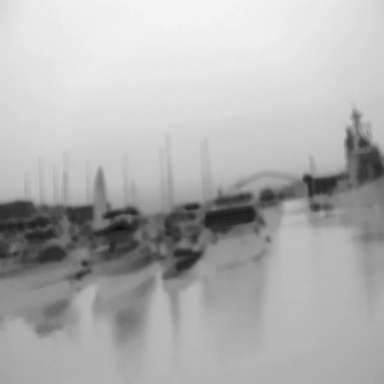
There are six objects shown in the infrared image, including four canoes, a warship, and a sailboat.